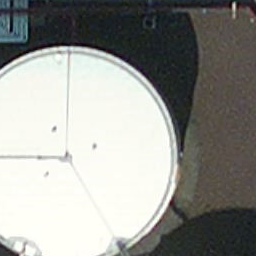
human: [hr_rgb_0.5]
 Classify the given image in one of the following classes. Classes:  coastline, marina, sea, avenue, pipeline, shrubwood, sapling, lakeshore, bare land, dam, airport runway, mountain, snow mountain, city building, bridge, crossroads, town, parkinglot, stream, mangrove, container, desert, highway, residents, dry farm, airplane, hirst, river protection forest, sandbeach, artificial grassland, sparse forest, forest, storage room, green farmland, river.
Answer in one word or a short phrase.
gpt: storage room